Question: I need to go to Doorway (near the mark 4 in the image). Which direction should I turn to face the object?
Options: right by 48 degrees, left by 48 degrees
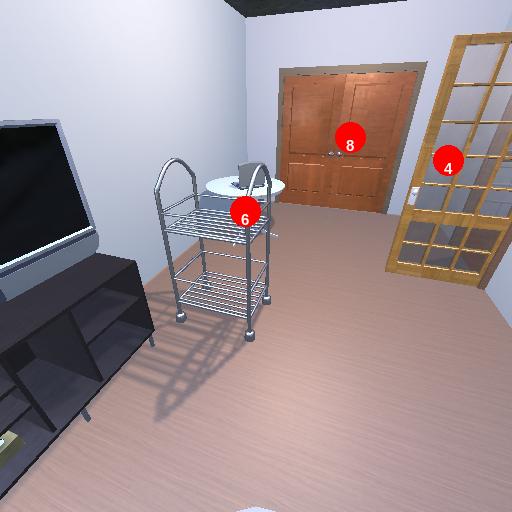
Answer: right by 48 degrees